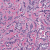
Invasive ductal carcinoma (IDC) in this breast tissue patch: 1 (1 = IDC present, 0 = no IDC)